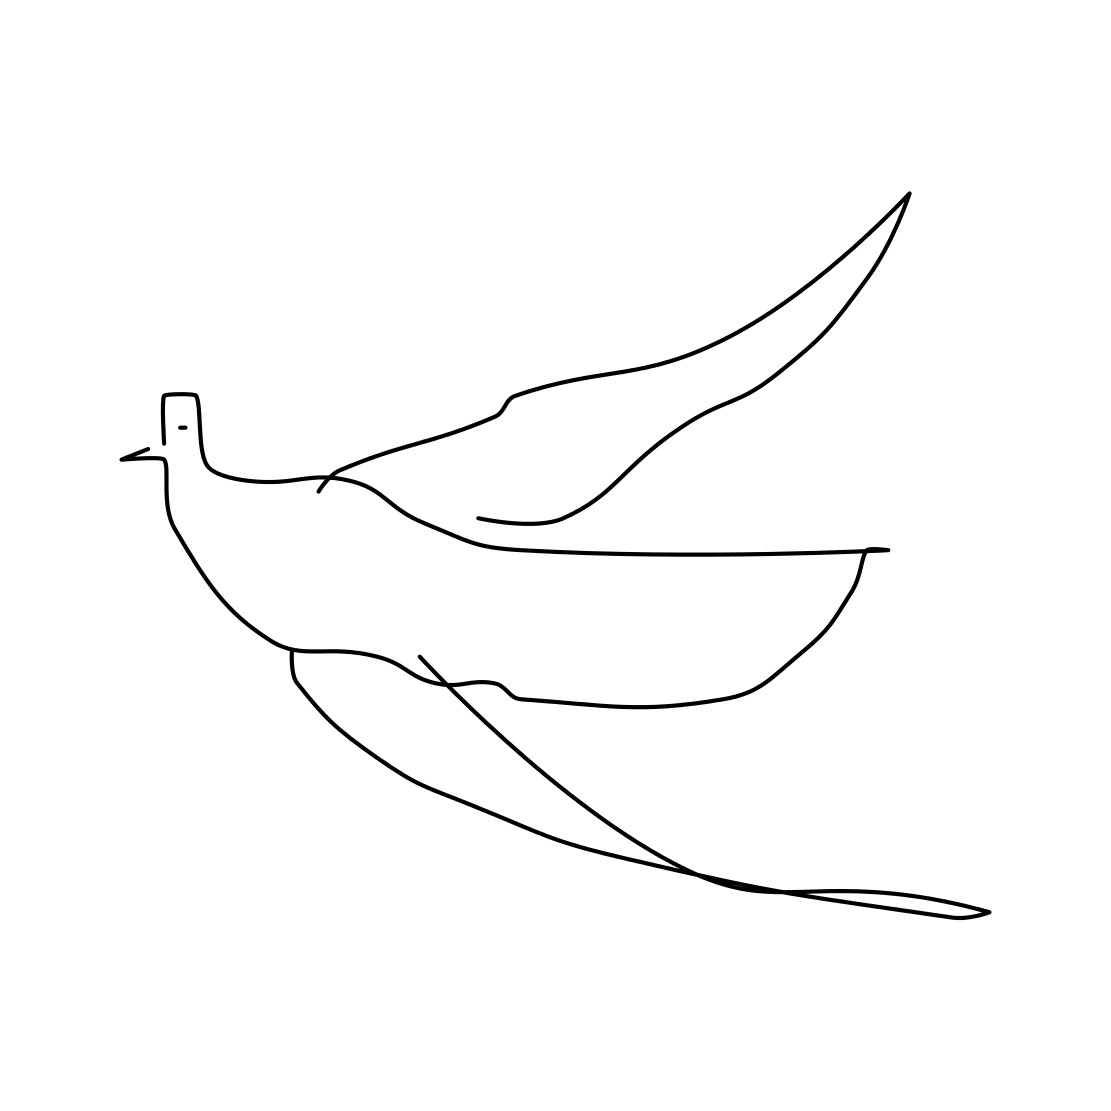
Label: flying bird